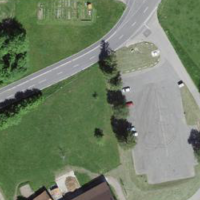
EUNIS habitat code: 55
Species observed at this site:
Carex spicata